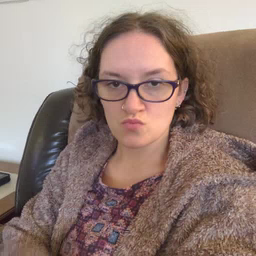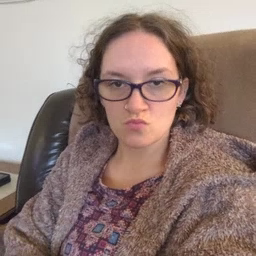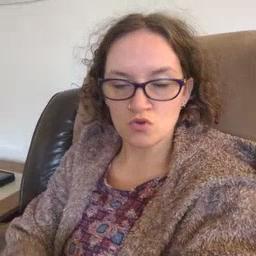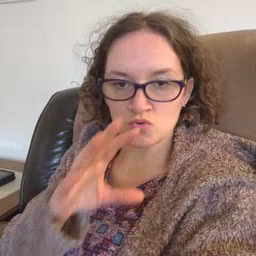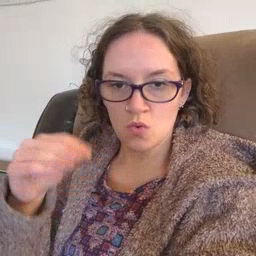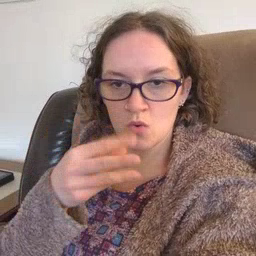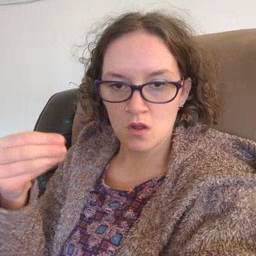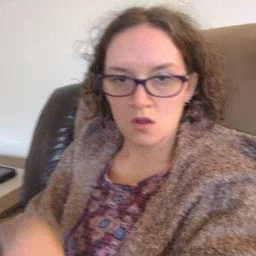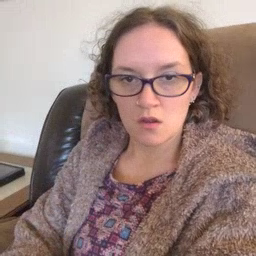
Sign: story